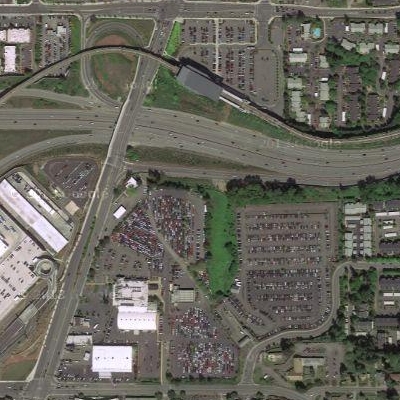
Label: gParking